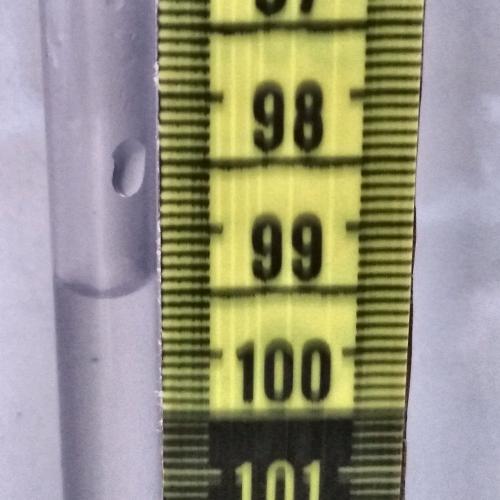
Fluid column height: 99.5 cm